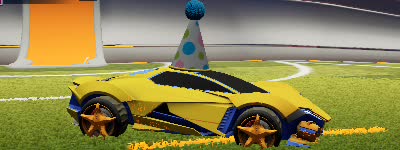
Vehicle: werewolf